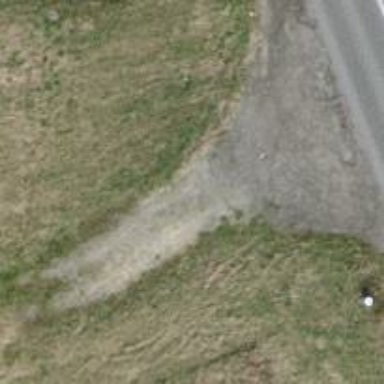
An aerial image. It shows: Unpaved driveway that serves as service road.